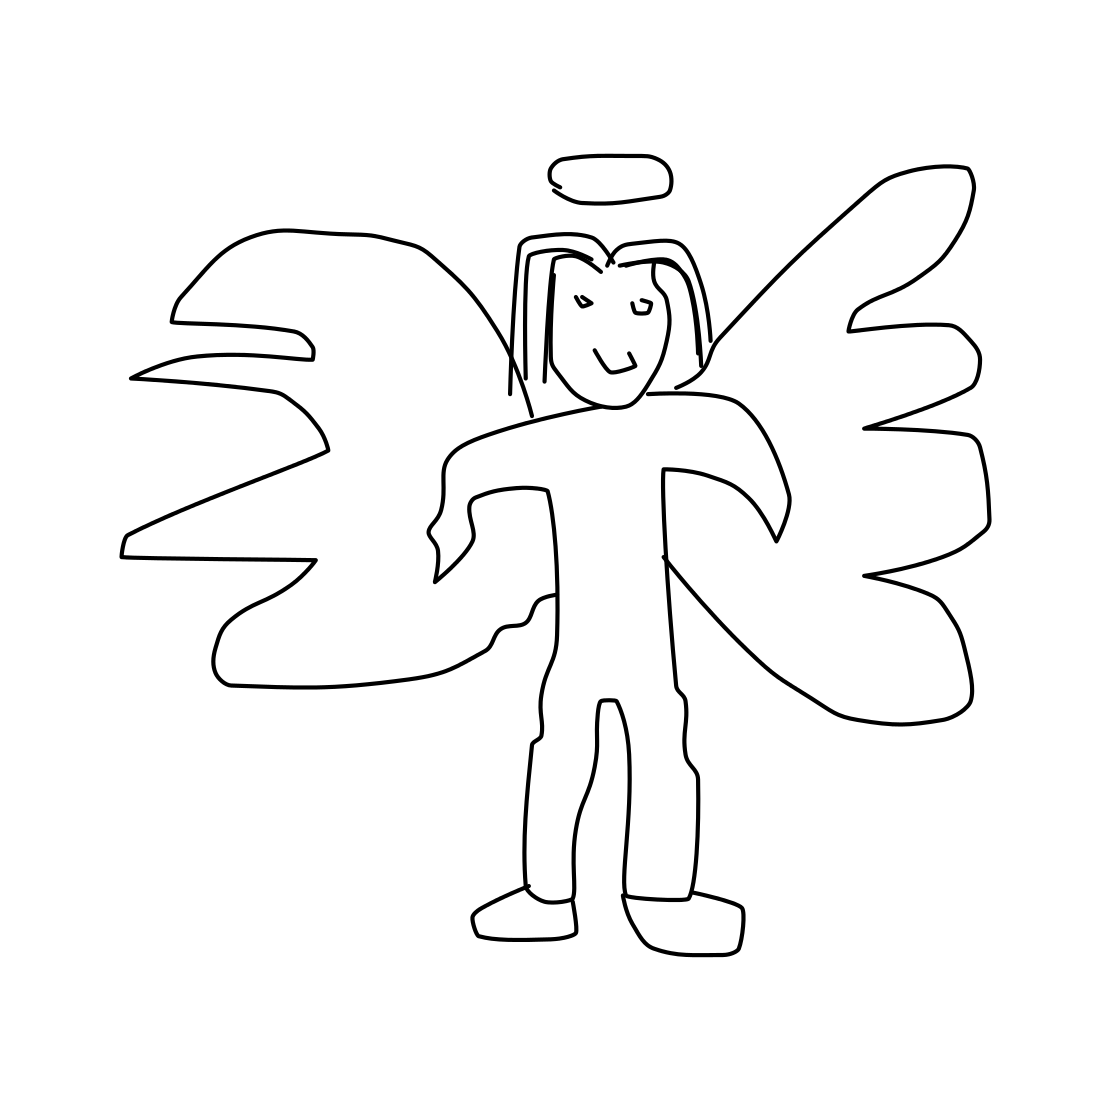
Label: angel